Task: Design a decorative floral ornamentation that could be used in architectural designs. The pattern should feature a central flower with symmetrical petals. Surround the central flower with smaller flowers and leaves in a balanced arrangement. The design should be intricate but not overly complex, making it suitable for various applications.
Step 592:
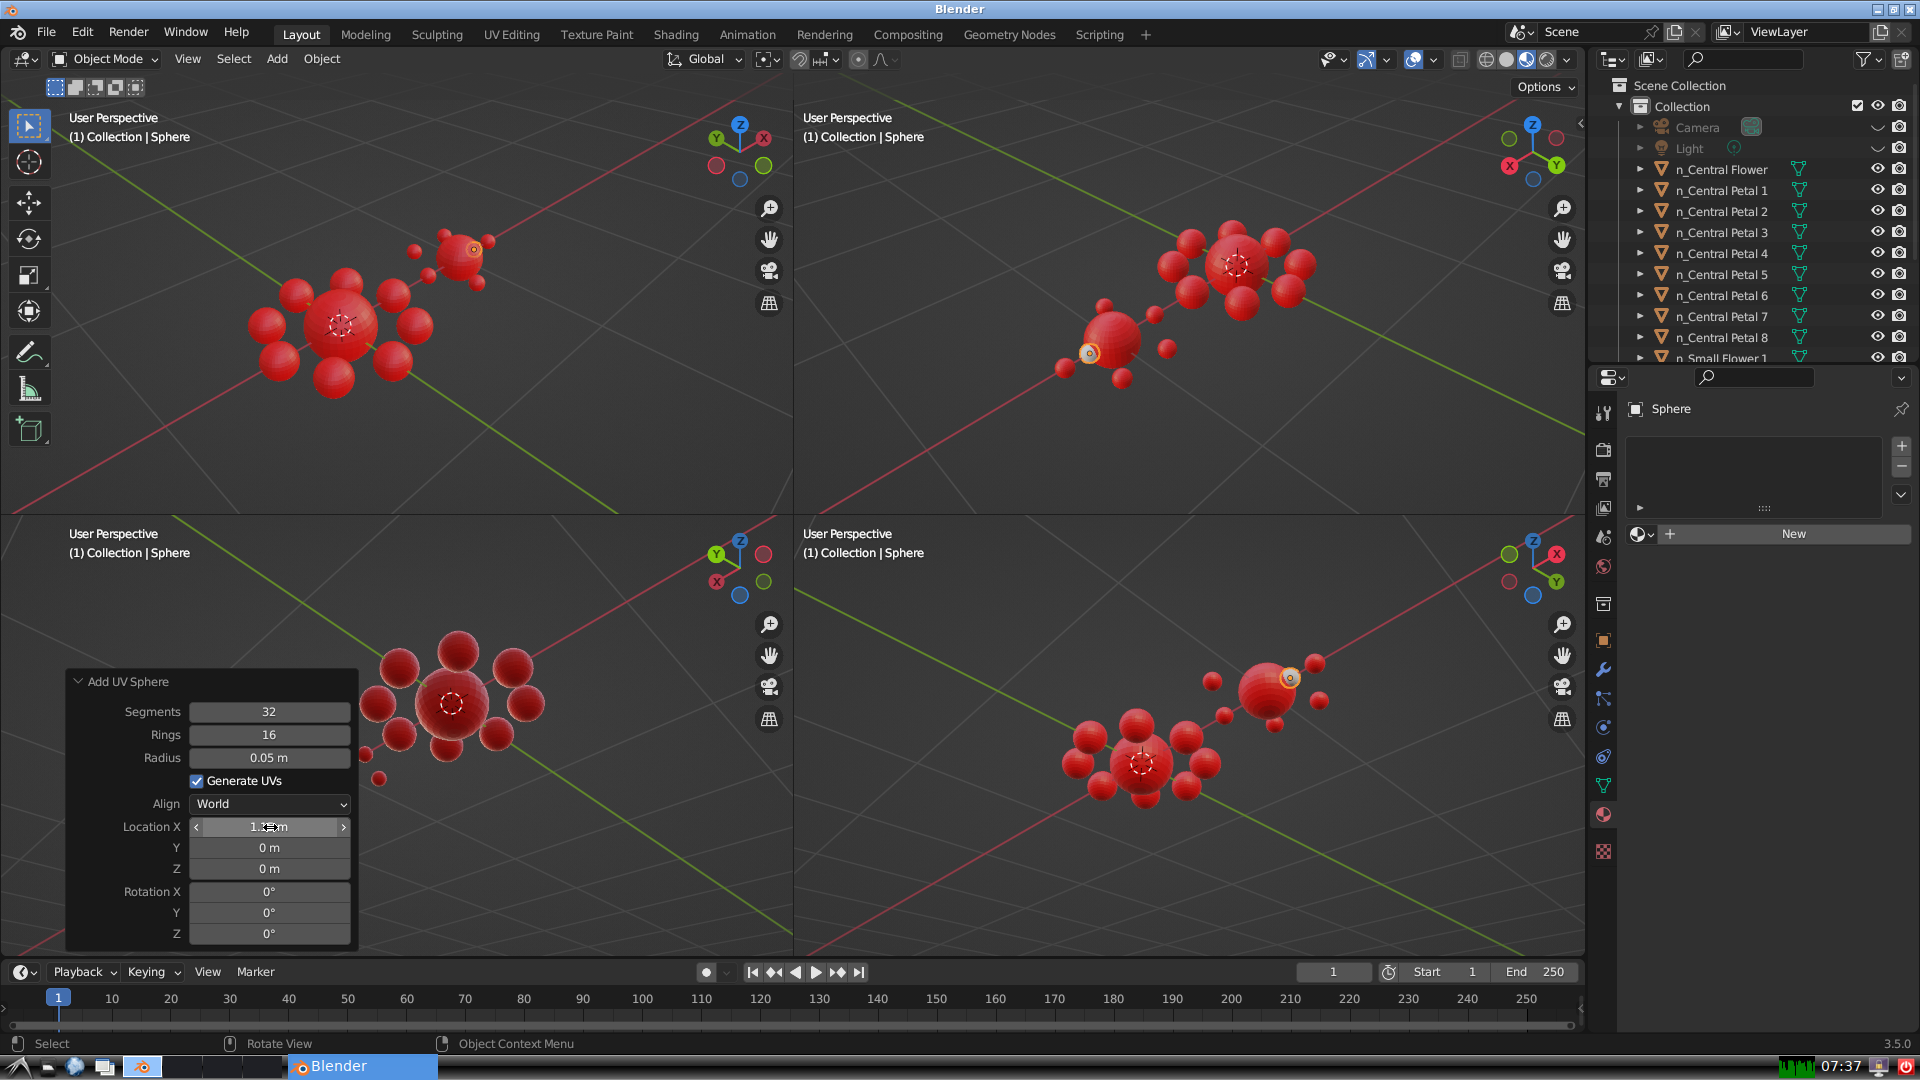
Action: {"mouse_move": [270, 849]}